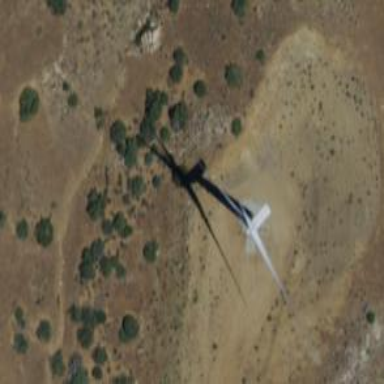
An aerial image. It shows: Wind generator powered by horizontal axis wind turbine.